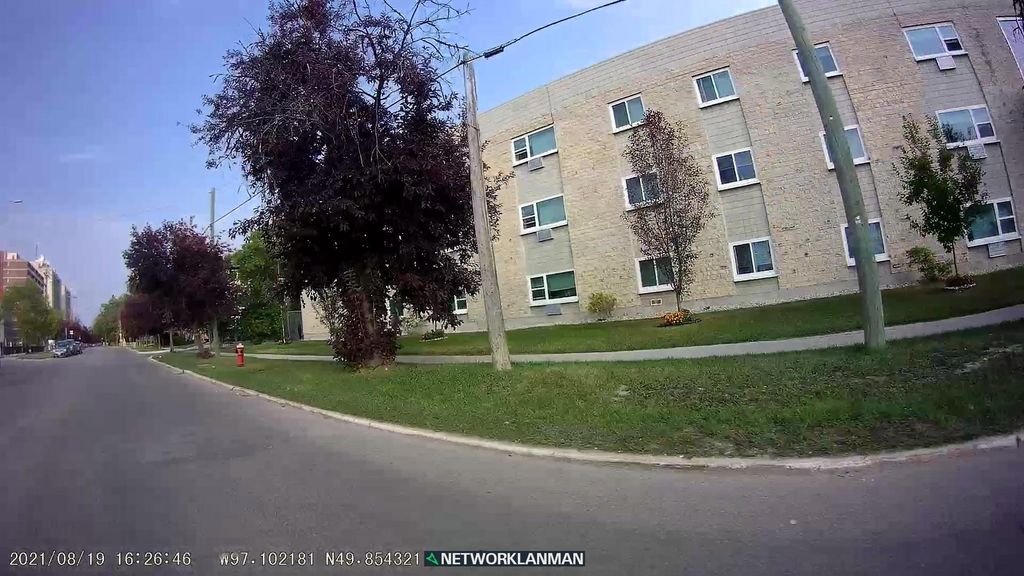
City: winnipeg